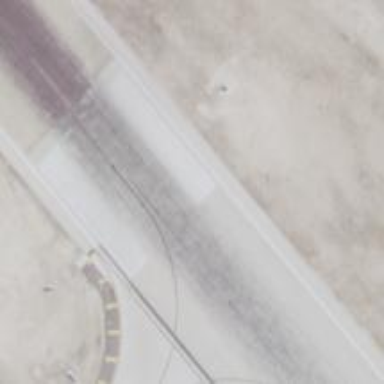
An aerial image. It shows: Image of taxiway at airport.